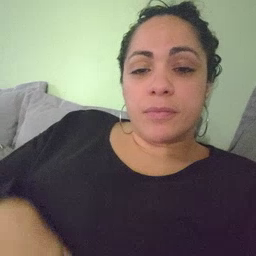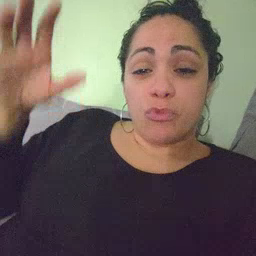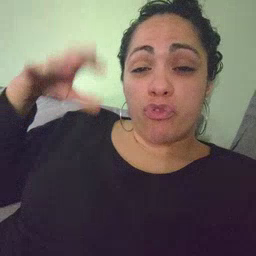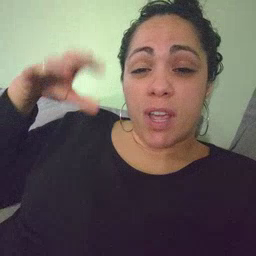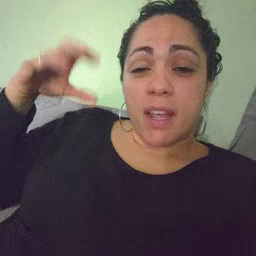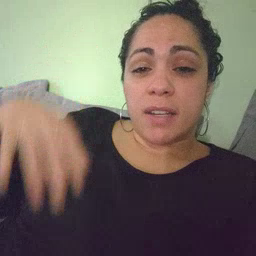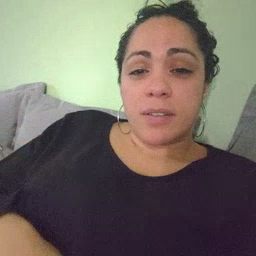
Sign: rain